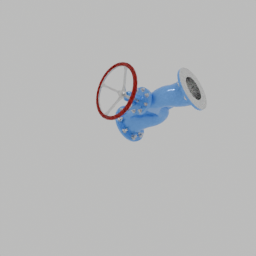
Label: mechanical